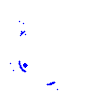
Particle: electron